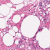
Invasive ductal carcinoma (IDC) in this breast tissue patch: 0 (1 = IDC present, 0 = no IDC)